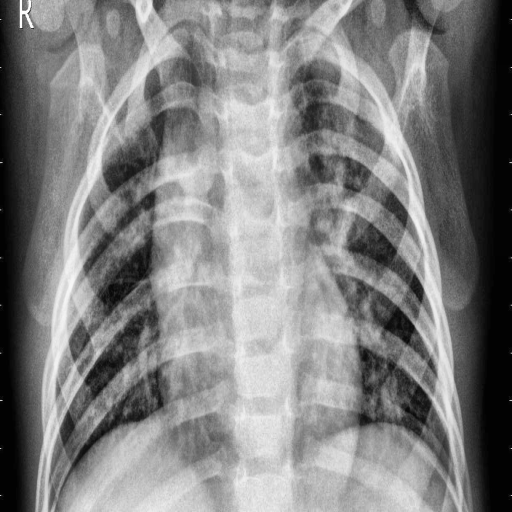
Finding: PNEUMONIA